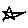
Label: star